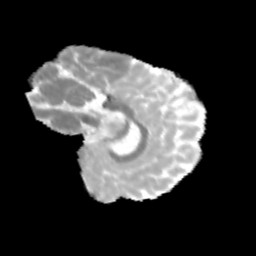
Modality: MD
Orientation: sagittal
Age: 11
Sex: male
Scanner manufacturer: siemens
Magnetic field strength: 3 T
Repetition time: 3.8 s
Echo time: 0.07 s